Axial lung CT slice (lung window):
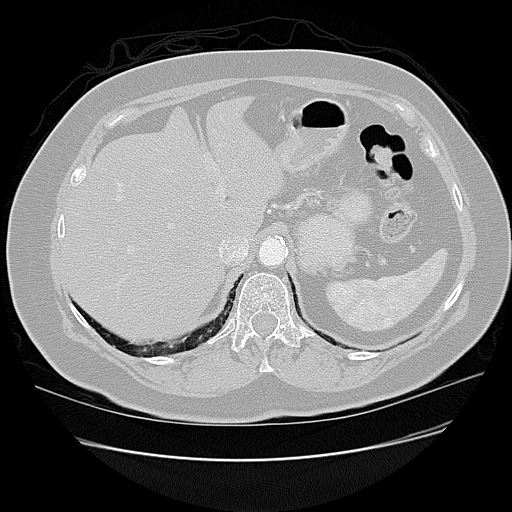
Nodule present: no